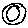
Label: circle